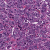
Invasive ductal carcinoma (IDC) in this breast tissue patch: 1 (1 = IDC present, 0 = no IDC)